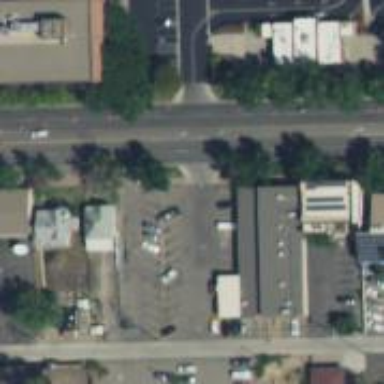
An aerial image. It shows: Parking space.